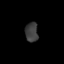
Tissue: lung
Cell type: Epithelial cells
Senescence score: 0.1897
Nuclear area (px): 245
Mean DAPI intensity: 60.694